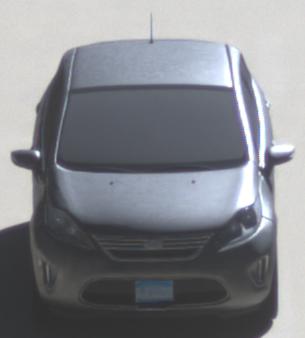
Make: Ford
Model: Fiesta
Detailed model: ’09 Sedan (seventh series)
Model produced from: 2010
Model produced until: 2017
Doors: 4
Color: gray
Road condition: dry road
Daytime: midday
Contrast: high contrast